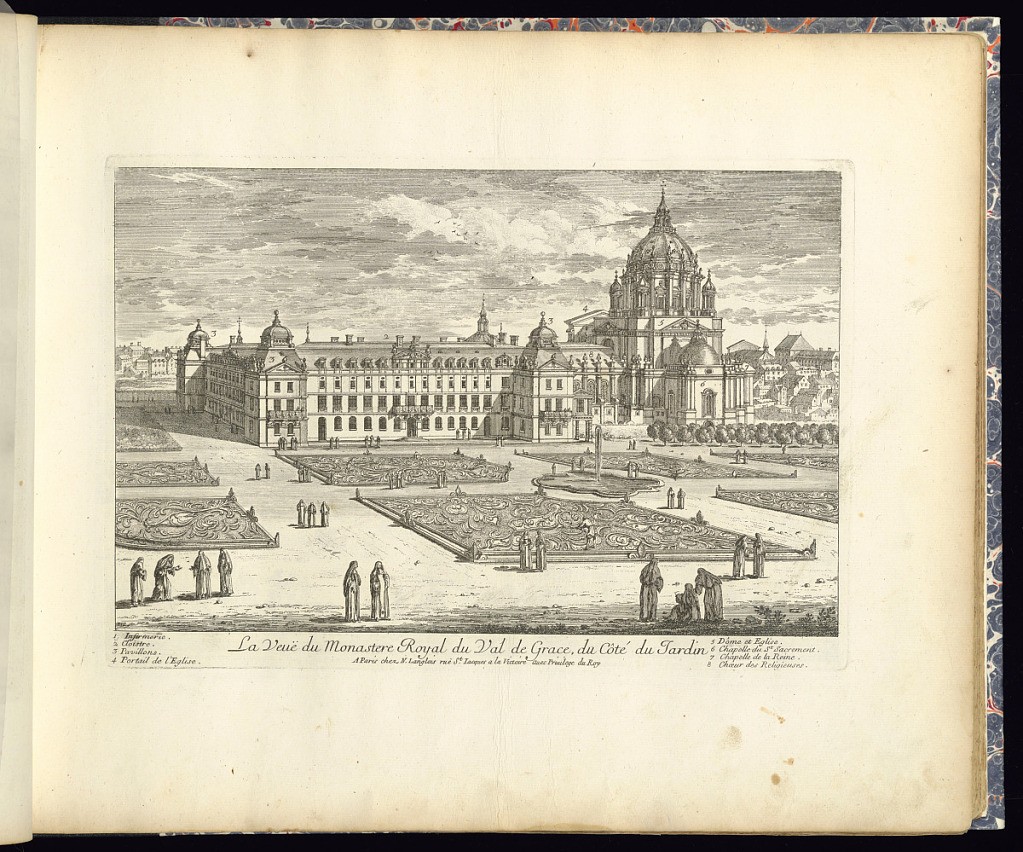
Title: La Veuë du Monastere Royal du Val de Grace, du Côté du Jardin
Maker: Adam Perelle, French, 1638 – 1695
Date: late 17th century
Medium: Etching on laid paper
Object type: Print
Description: View of the gardens of the monastery of Val de Grace, with its domed church in the center background at an angle. In the foreground the formal garden with parterre planting, basin, and fountain with nuns throughout the garden. The cityscape in the background. The plate is titled. Details within the are numbered with a legend below.